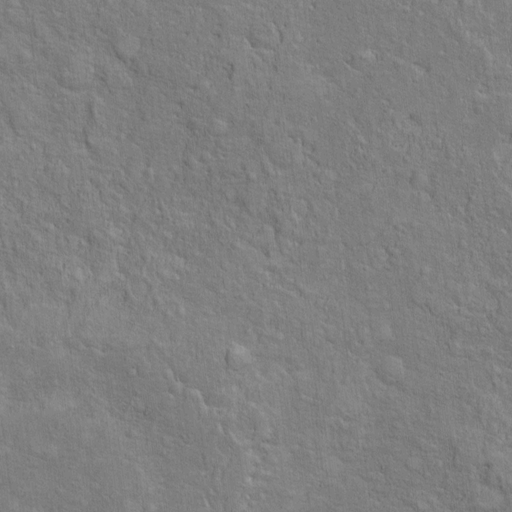
Classes present: Background